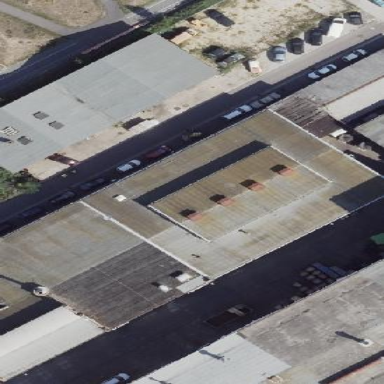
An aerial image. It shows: Part of building.